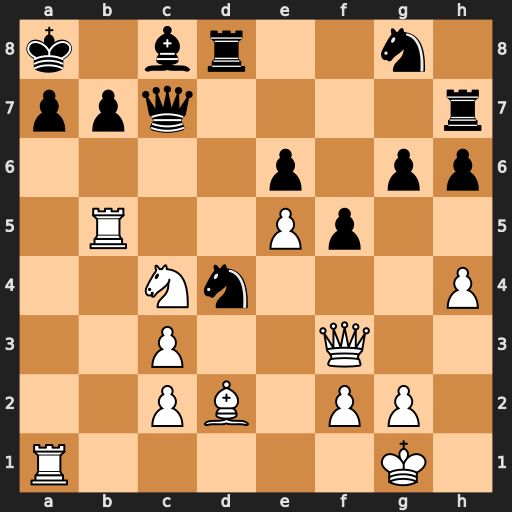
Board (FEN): k1br2n1/ppq4r/4p1pp/1R2Pp2/2Nn3P/2P2Q2/2PB1PP1/R5K1
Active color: w
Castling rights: -
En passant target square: -
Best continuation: cxd4 Qxc4 Rba5 Kb8 Rxa7